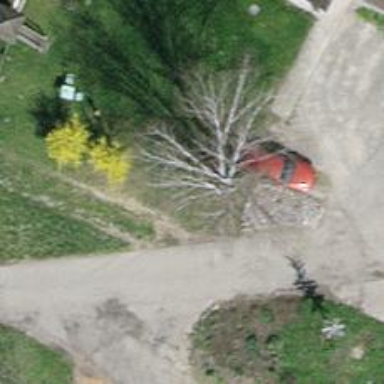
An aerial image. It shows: Beautiful tree in nature.